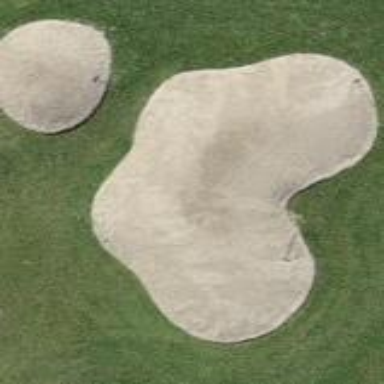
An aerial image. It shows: Golf bunker.